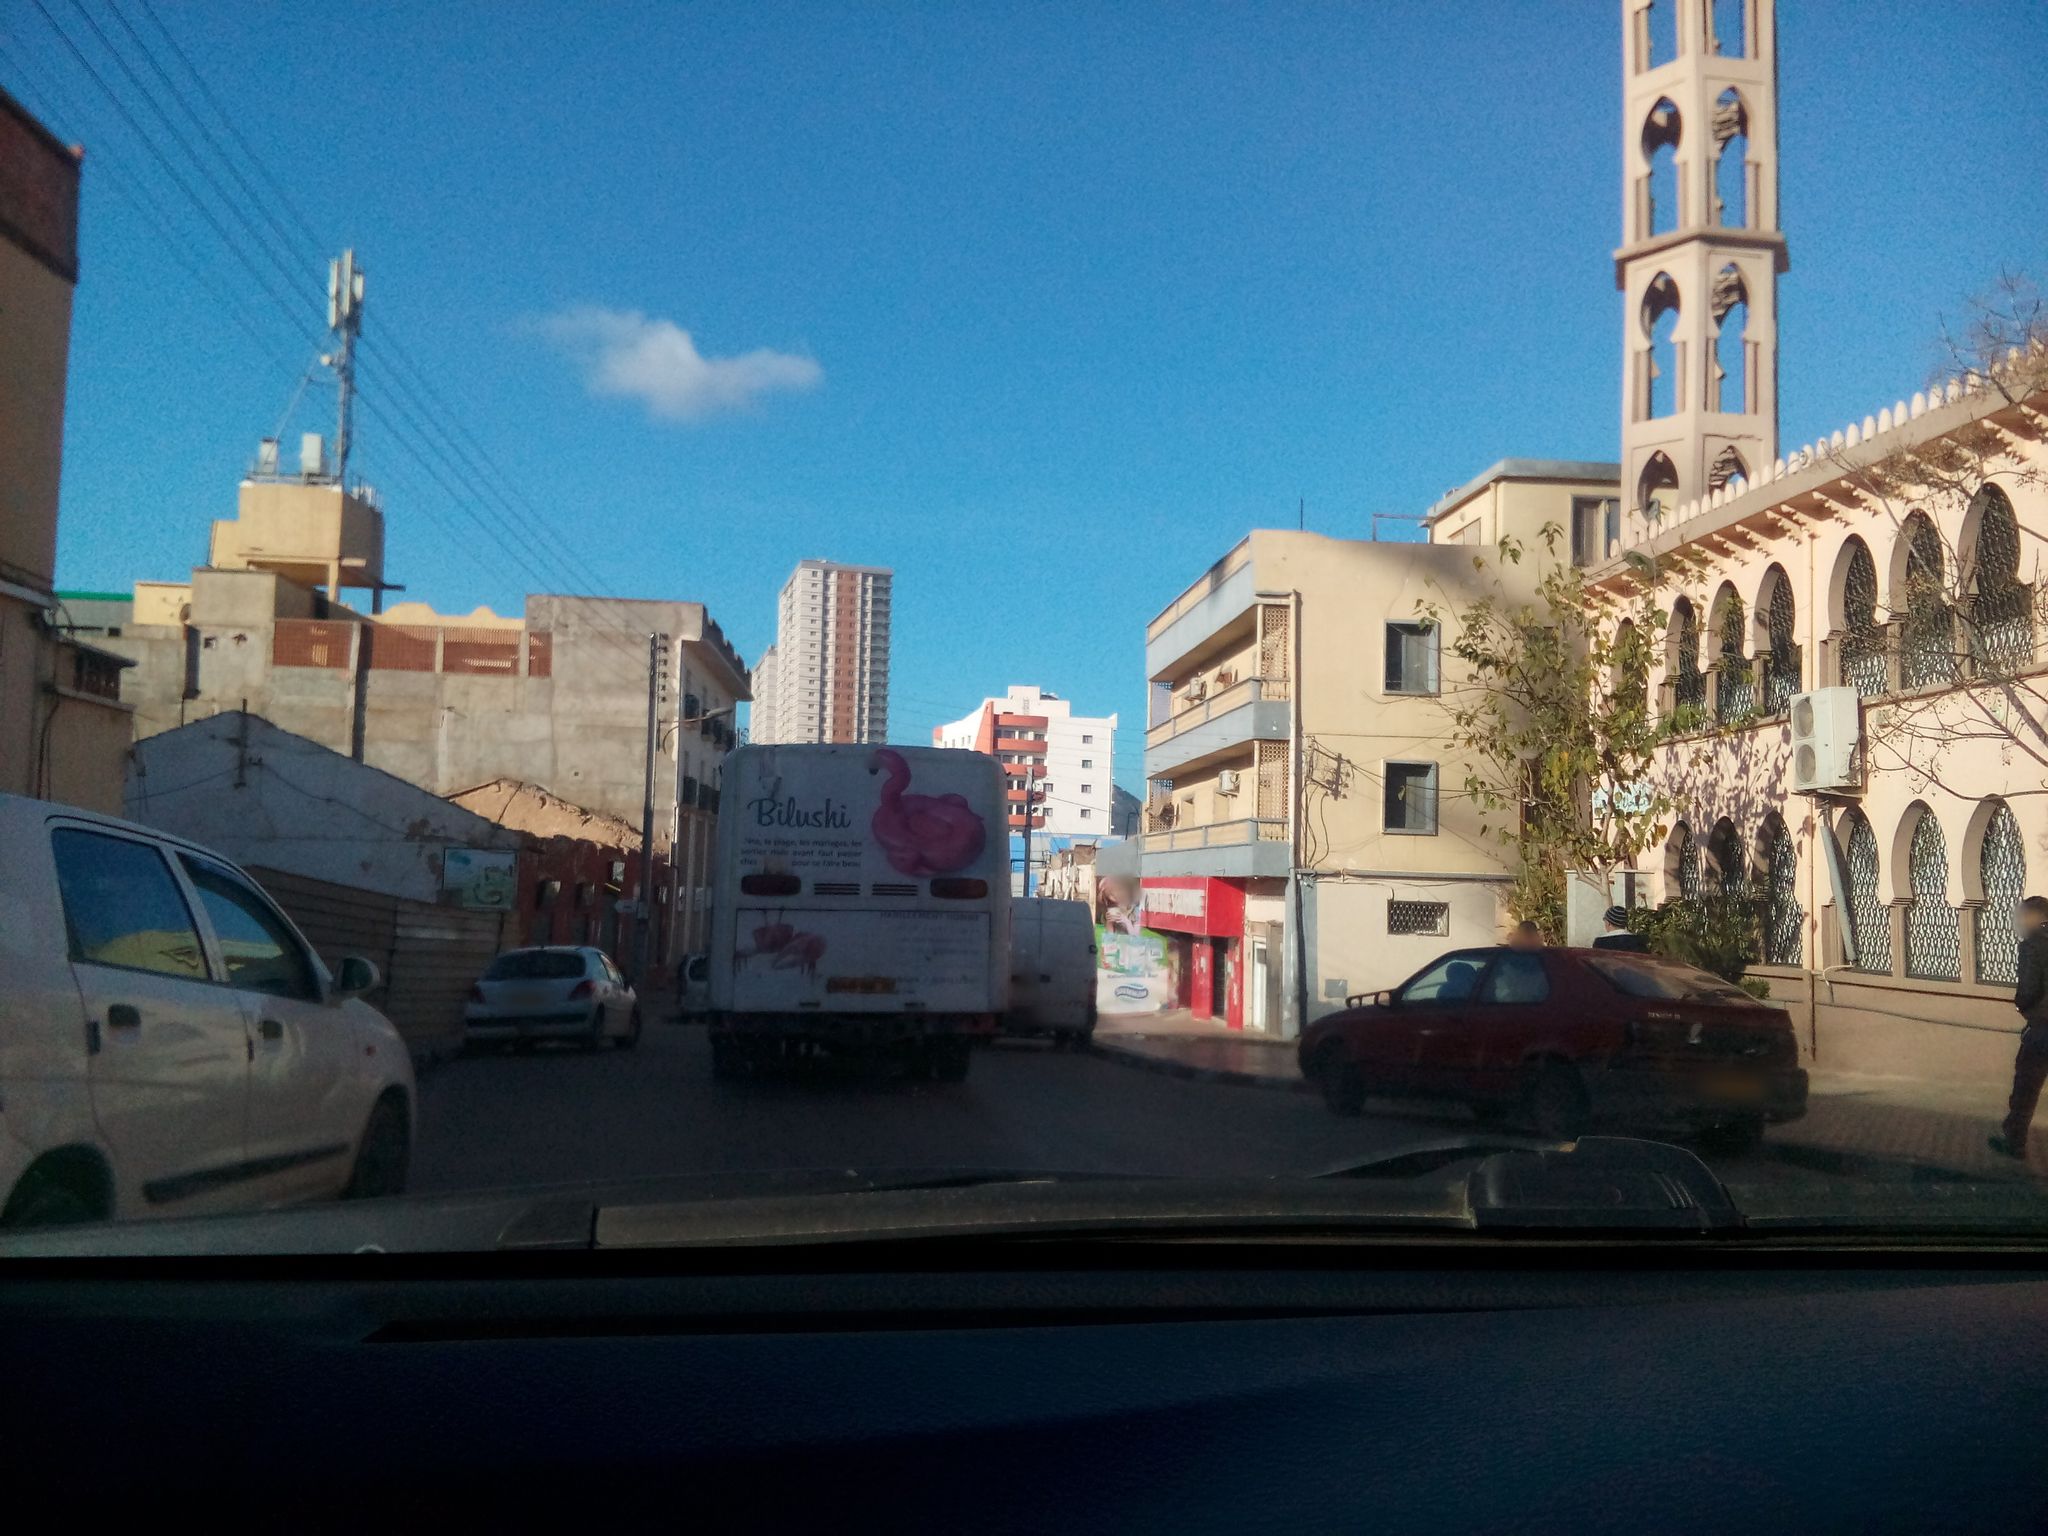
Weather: clear
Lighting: day
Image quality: good
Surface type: driving surface
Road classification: secondary, secondary_link
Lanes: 2.0
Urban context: urban centre
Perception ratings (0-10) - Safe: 4.93, Lively: 8.57, Beautiful: 1.78, Boring: 4.06, Depressing: 5.98, Wealthy: 4.24